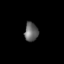
Tissue: lung
Cell type: Epithelial cells
Senescence score: 0.2397
Nuclear area (px): 250
Mean DAPI intensity: 100.628